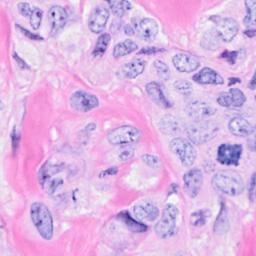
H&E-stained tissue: Breast